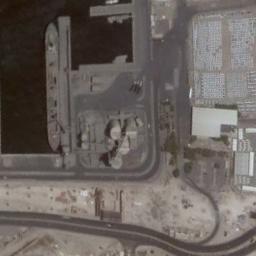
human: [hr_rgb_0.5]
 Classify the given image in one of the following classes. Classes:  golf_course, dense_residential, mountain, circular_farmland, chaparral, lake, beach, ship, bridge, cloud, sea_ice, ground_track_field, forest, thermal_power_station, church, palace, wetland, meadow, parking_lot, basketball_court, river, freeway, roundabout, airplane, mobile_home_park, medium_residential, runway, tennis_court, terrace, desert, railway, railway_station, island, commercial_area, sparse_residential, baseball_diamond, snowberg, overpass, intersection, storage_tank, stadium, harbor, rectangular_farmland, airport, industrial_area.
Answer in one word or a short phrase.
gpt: ship